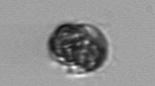
Label: Mesodinium